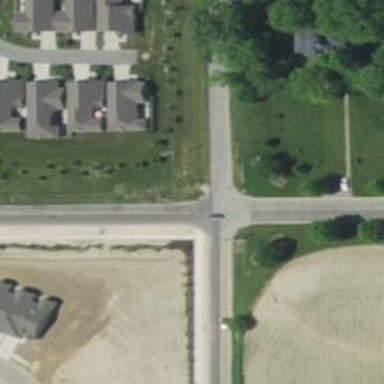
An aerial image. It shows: Stop road.